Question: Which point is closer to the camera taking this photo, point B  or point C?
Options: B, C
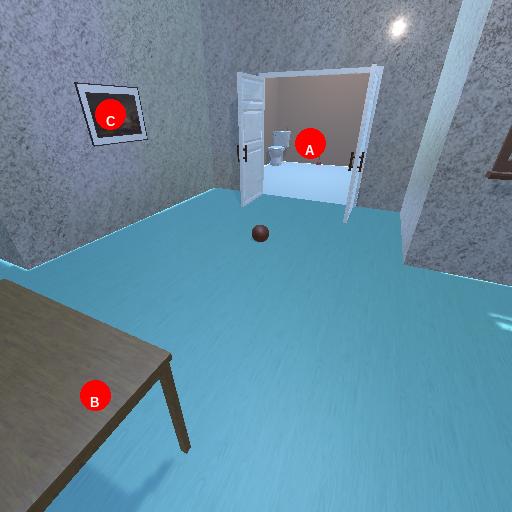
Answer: B